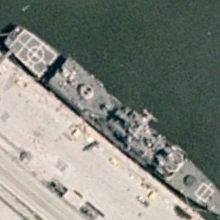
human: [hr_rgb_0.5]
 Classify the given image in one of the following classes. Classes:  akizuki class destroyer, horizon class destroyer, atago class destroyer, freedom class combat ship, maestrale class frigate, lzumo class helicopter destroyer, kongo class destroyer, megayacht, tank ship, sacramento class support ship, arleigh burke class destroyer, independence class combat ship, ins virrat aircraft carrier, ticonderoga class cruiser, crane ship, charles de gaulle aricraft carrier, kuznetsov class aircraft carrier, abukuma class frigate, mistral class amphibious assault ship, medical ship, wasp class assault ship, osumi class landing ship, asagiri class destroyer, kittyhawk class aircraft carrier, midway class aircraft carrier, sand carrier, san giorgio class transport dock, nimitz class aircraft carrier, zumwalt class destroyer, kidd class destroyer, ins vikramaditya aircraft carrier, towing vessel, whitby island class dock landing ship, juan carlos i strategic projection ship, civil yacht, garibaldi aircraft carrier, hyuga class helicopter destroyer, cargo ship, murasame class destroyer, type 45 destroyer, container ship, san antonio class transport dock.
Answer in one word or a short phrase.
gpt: Ticonderoga class cruiser